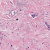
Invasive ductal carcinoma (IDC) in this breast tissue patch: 0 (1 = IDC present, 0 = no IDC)